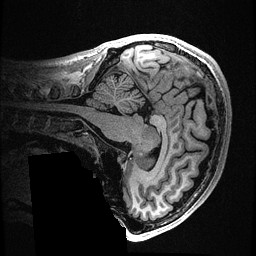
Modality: T1w
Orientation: sagittal
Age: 25
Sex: male
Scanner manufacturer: ge
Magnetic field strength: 3 T
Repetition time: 0.006952 s
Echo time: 0.00292 s